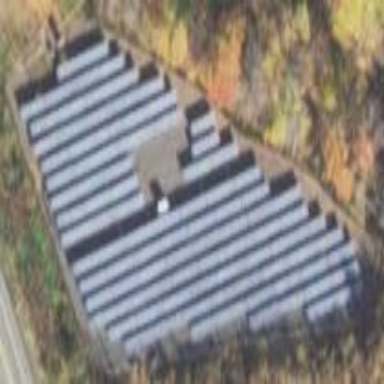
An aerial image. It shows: Solar power plant enclosed by fence. The plant generates electricity using photovoltaic technology.